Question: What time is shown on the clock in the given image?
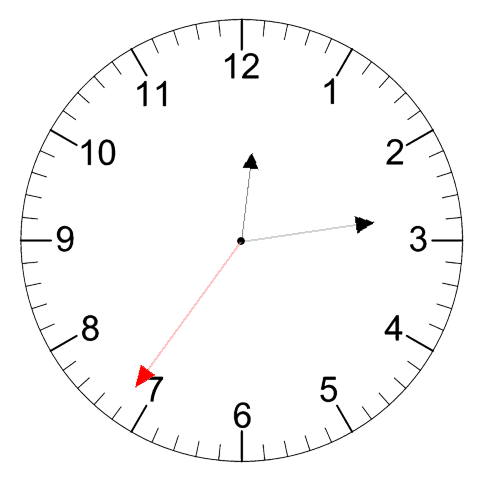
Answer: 12:13:36